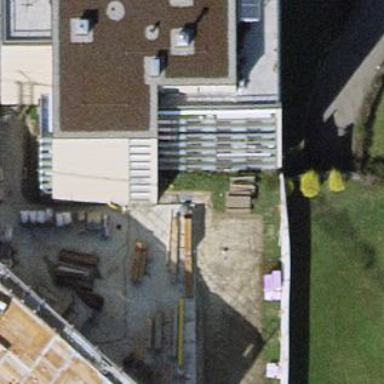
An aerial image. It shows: Building with flat roof.